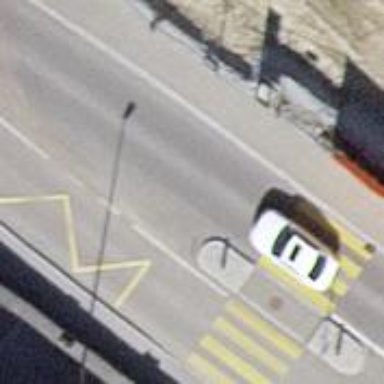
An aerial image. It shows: Public transport stop position.